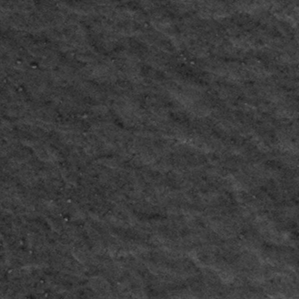
Label: frost